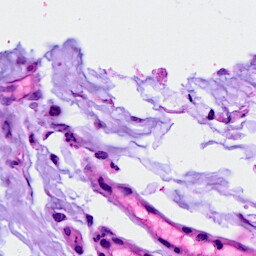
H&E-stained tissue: Breast